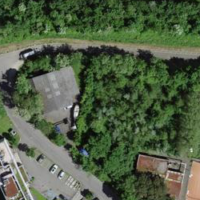
EUNIS habitat code: 55
Species observed at this site:
Aegithalos caudatus
Phylloscopus collybita
Sylvia atricapilla
Turdus merula